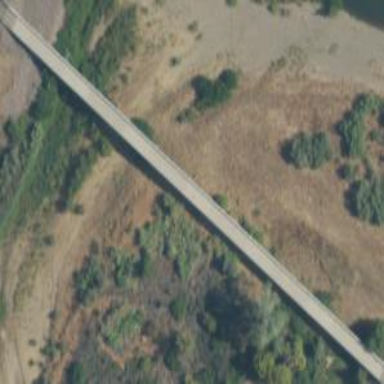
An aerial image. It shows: Man-made bridge.